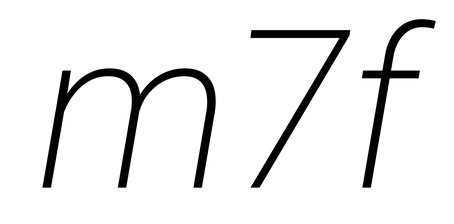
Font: Roboto-Italic_ExtraLight_Italic